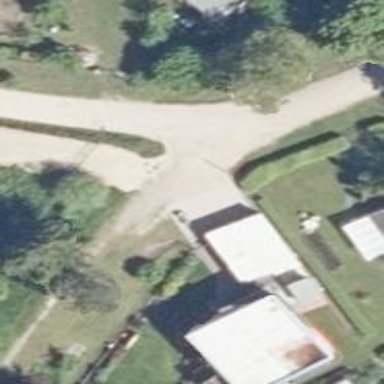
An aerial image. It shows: Residential road.